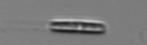
Label: pennate_Thalassionema